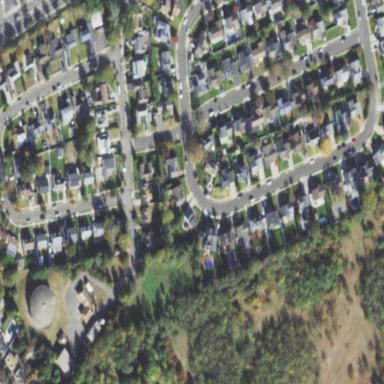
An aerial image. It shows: Single-family residential area.